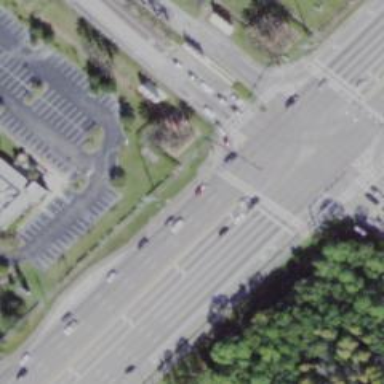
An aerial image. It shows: Marked road crossing.